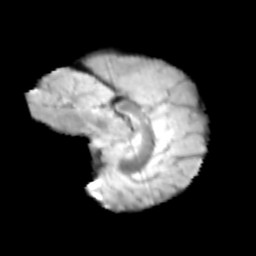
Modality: T2w
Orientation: sagittal
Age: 12
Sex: male
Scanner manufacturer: siemens
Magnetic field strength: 3 T
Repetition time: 3.8 s
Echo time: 0.07 s